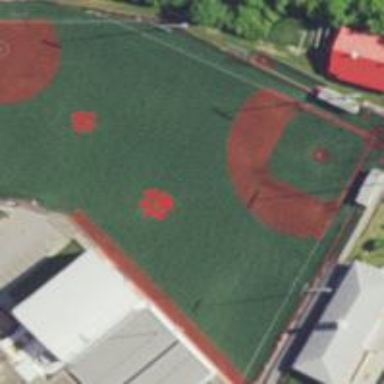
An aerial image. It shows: Baseball pitch for leisure and sports activities.